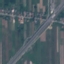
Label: Highway